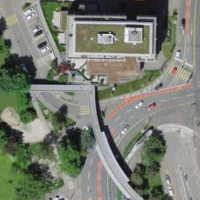
EUNIS habitat code: 57
Species observed at this site:
Dactylis glomerata
Acer pseudoplatanus
Fraxinus excelsior